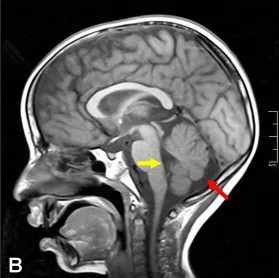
Brain MRI showing an inferior cerebellar vermian hypoplasia (white arrow), with communication between a normal-sized fourth ventricle (yellow arrow) and cisterna magna (red arrows). There was no hypoplasia, anterior rotation, upward displacement of the remaining vermis, or anterolateral displacement of the cerebellar hemispheres. The forebrain appeared normal. Sagittal.
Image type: radiology (mri)